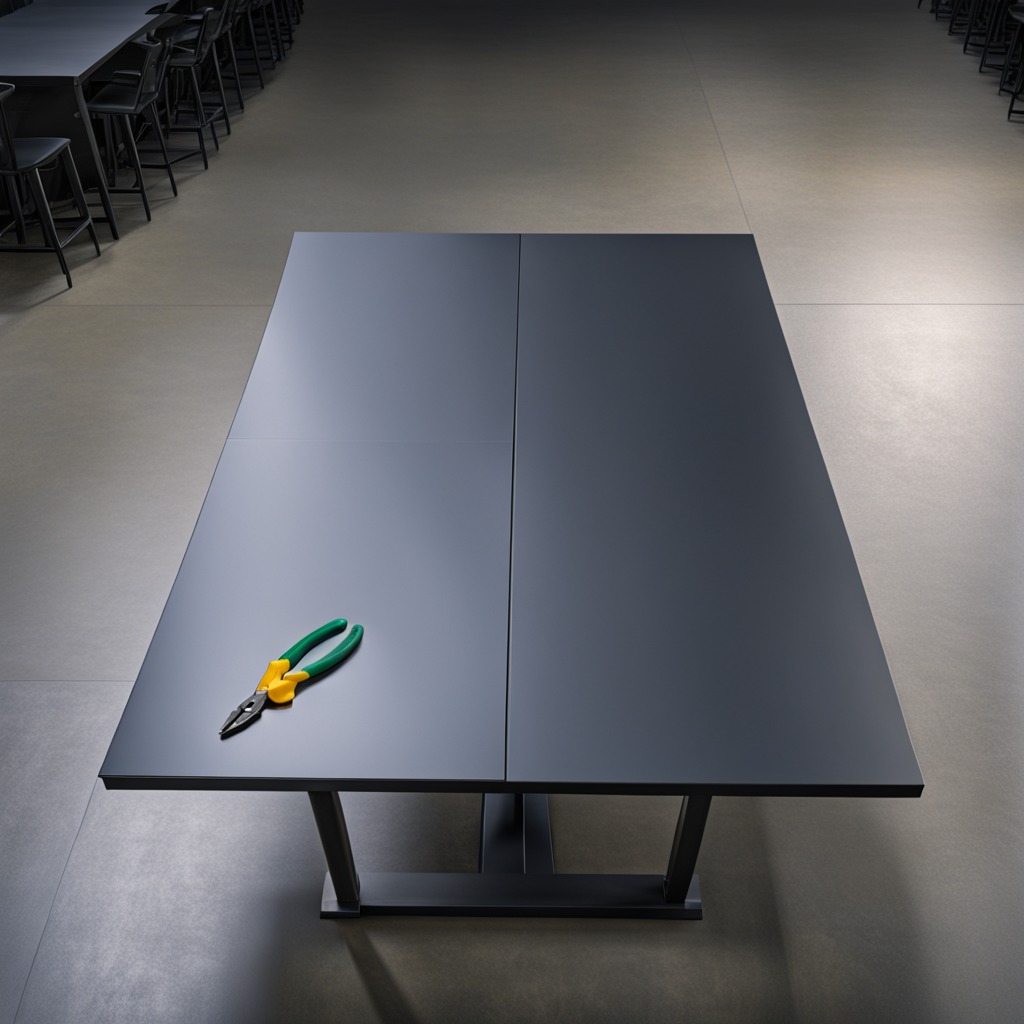
A plier lies on a clean empty table in a basement in the evening soft directional lighting on the tabletop realistic grain studio-quality clarity centered framing